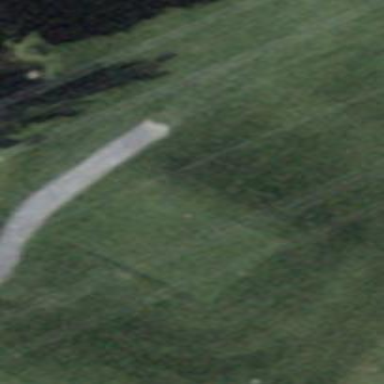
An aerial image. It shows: Grass area designated as golf tee.